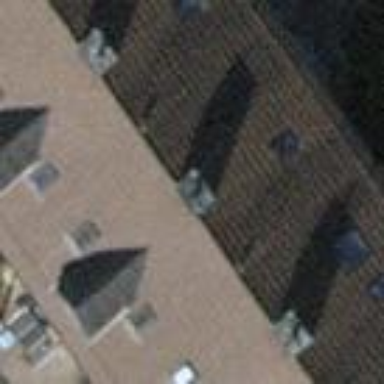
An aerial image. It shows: Terrace building with gabled roof.